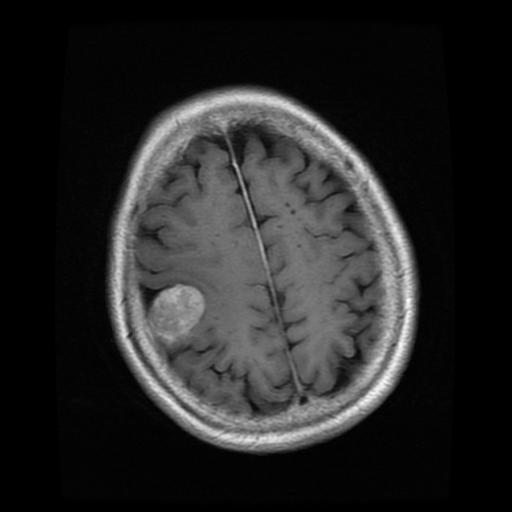
Label: meningioma